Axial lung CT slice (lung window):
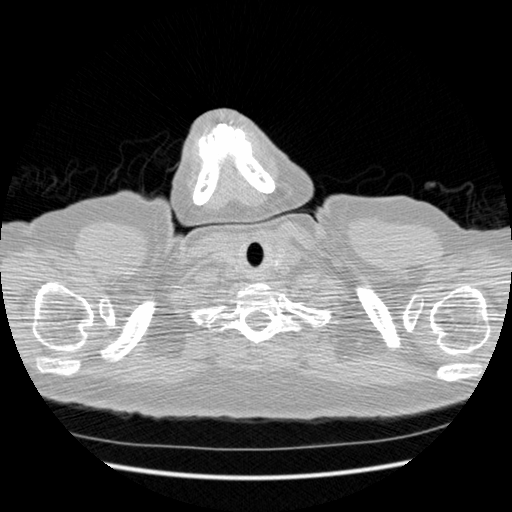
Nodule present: no